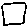
Label: square